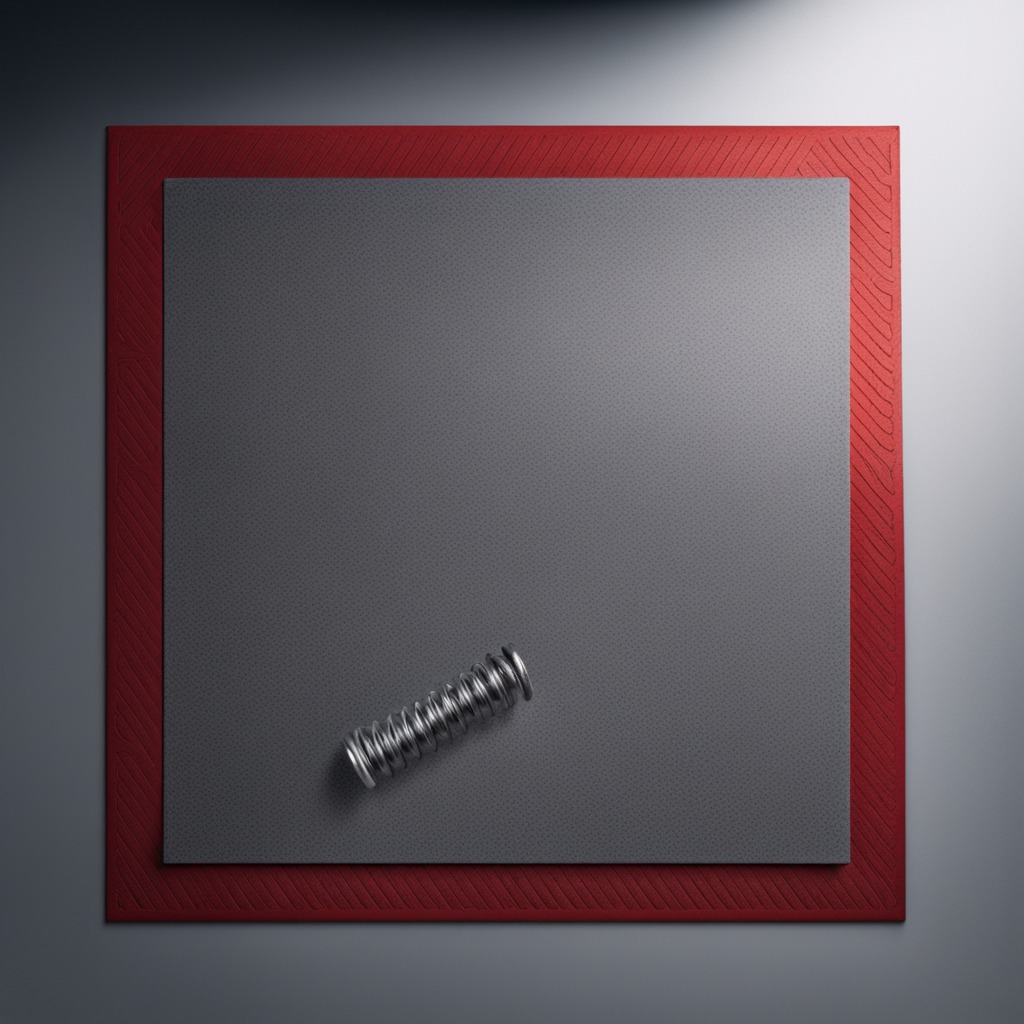
A coiled metal spring lies on the granite tabletop.